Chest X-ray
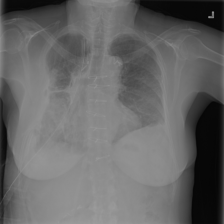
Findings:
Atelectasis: negative
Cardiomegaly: negative
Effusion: negative
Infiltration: positive
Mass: negative
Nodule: negative
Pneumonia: negative
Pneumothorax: negative
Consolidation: negative
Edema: negative
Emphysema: negative
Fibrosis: negative
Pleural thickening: negative
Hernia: negative